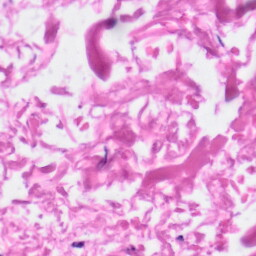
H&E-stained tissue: Skin